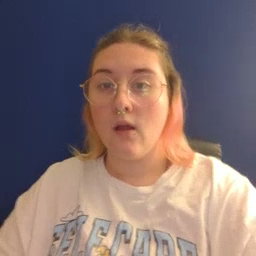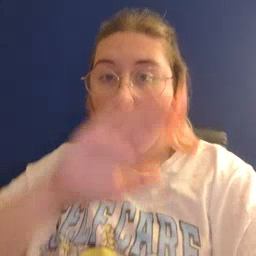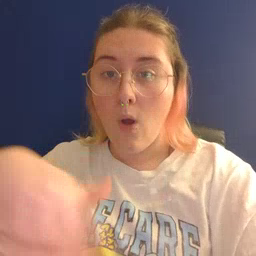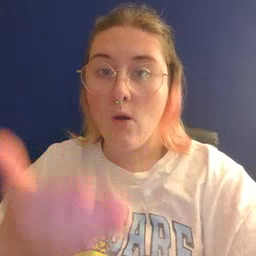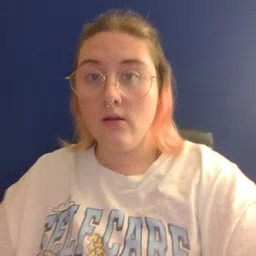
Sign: all